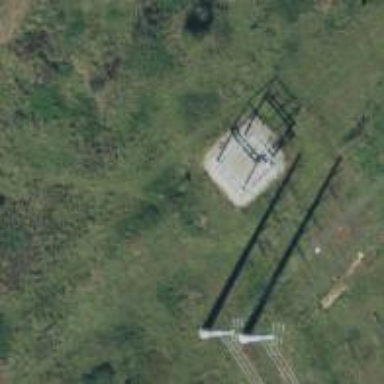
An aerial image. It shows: Power tower that serves as switch.